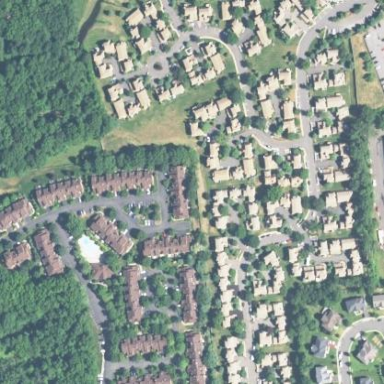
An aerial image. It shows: Condominium within residential area.